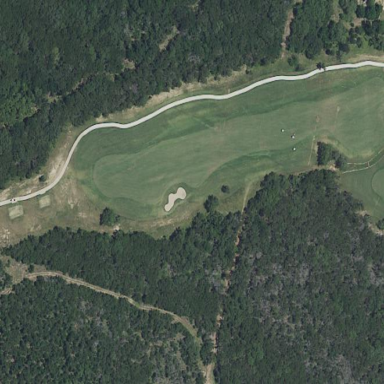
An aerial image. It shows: Rough area on grassy golf course.